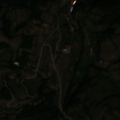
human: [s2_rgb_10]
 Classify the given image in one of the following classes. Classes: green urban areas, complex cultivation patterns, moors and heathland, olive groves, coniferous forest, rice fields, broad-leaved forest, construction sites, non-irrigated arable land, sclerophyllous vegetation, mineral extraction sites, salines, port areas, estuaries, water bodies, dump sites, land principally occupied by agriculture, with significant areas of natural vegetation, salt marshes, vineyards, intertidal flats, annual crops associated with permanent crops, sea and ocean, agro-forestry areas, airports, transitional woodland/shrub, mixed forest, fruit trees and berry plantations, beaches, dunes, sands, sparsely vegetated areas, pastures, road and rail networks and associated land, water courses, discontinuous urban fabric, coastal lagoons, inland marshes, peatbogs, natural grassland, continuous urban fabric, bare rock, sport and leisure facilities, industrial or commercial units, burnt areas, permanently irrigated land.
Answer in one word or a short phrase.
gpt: complex cultivation patterns, land principally occupied by agriculture, with significant areas of natural vegetation, broad-leaved forest, transitional woodland/shrub